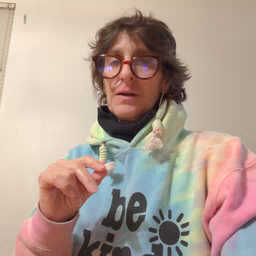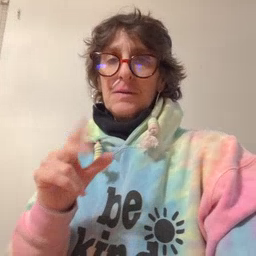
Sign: bug